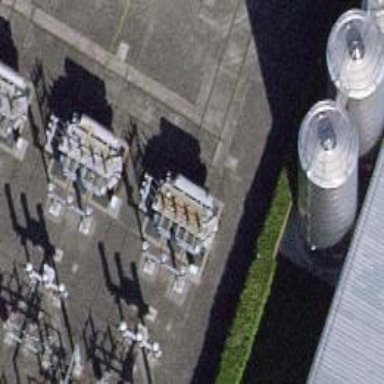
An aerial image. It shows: Outdoor transformer.